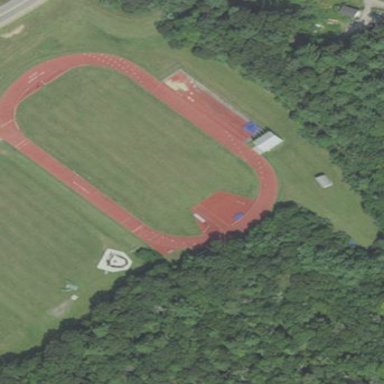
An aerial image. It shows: Track located within leisure land area.